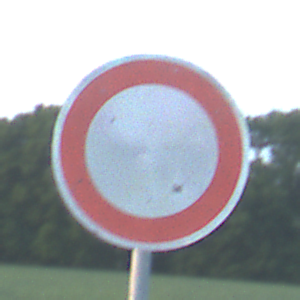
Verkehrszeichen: VerbotFahrzeugeAllerArt
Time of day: SunriseSunset
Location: Outdoor (Nature)
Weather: PartlyCloudy
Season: NotSpecified
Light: Natural